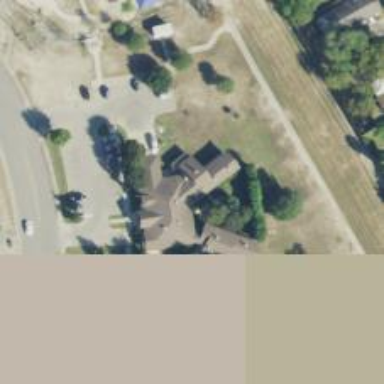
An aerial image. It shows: Veterinary facility.